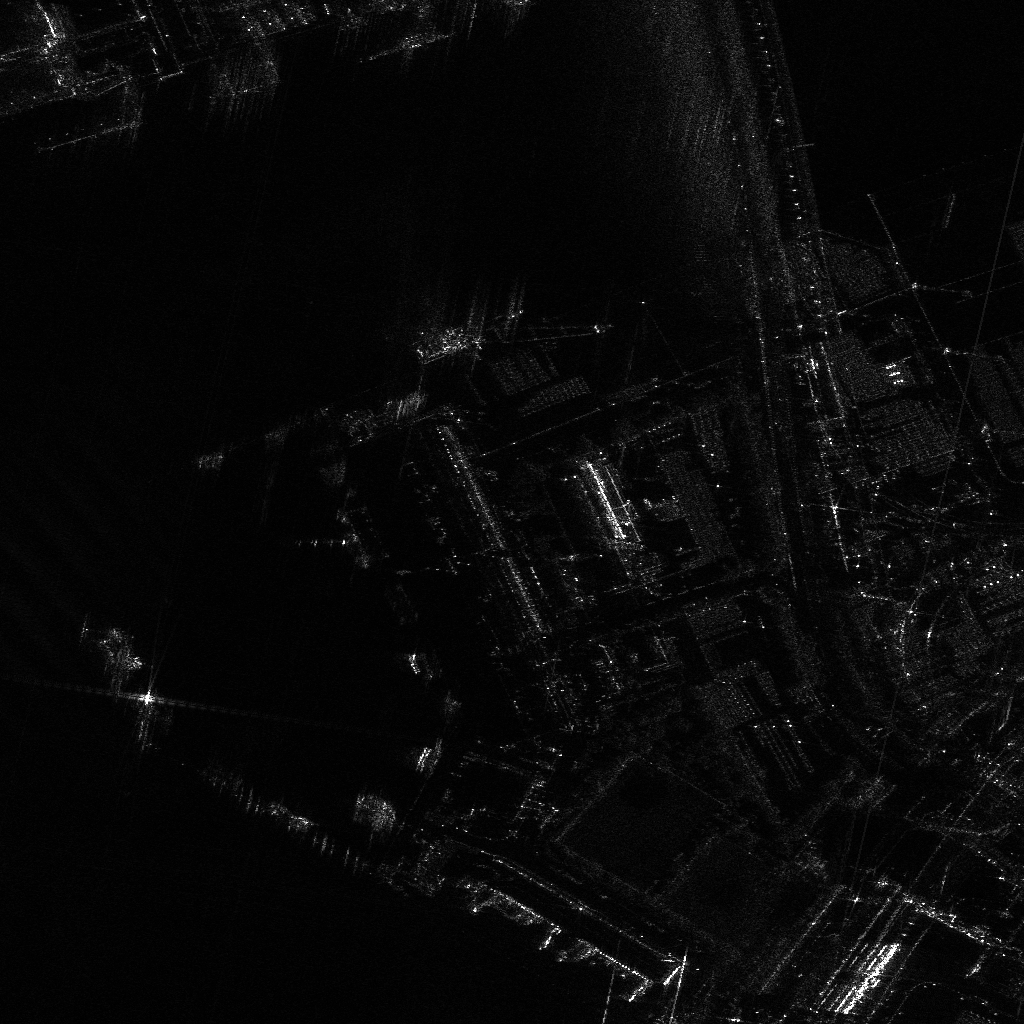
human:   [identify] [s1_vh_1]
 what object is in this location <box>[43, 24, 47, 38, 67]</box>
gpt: <ref>1 large container at the center</ref>